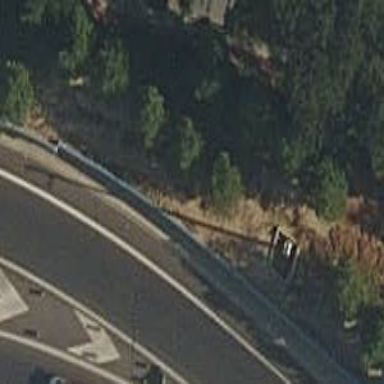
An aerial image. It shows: Guard rail as barrier.